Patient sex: M
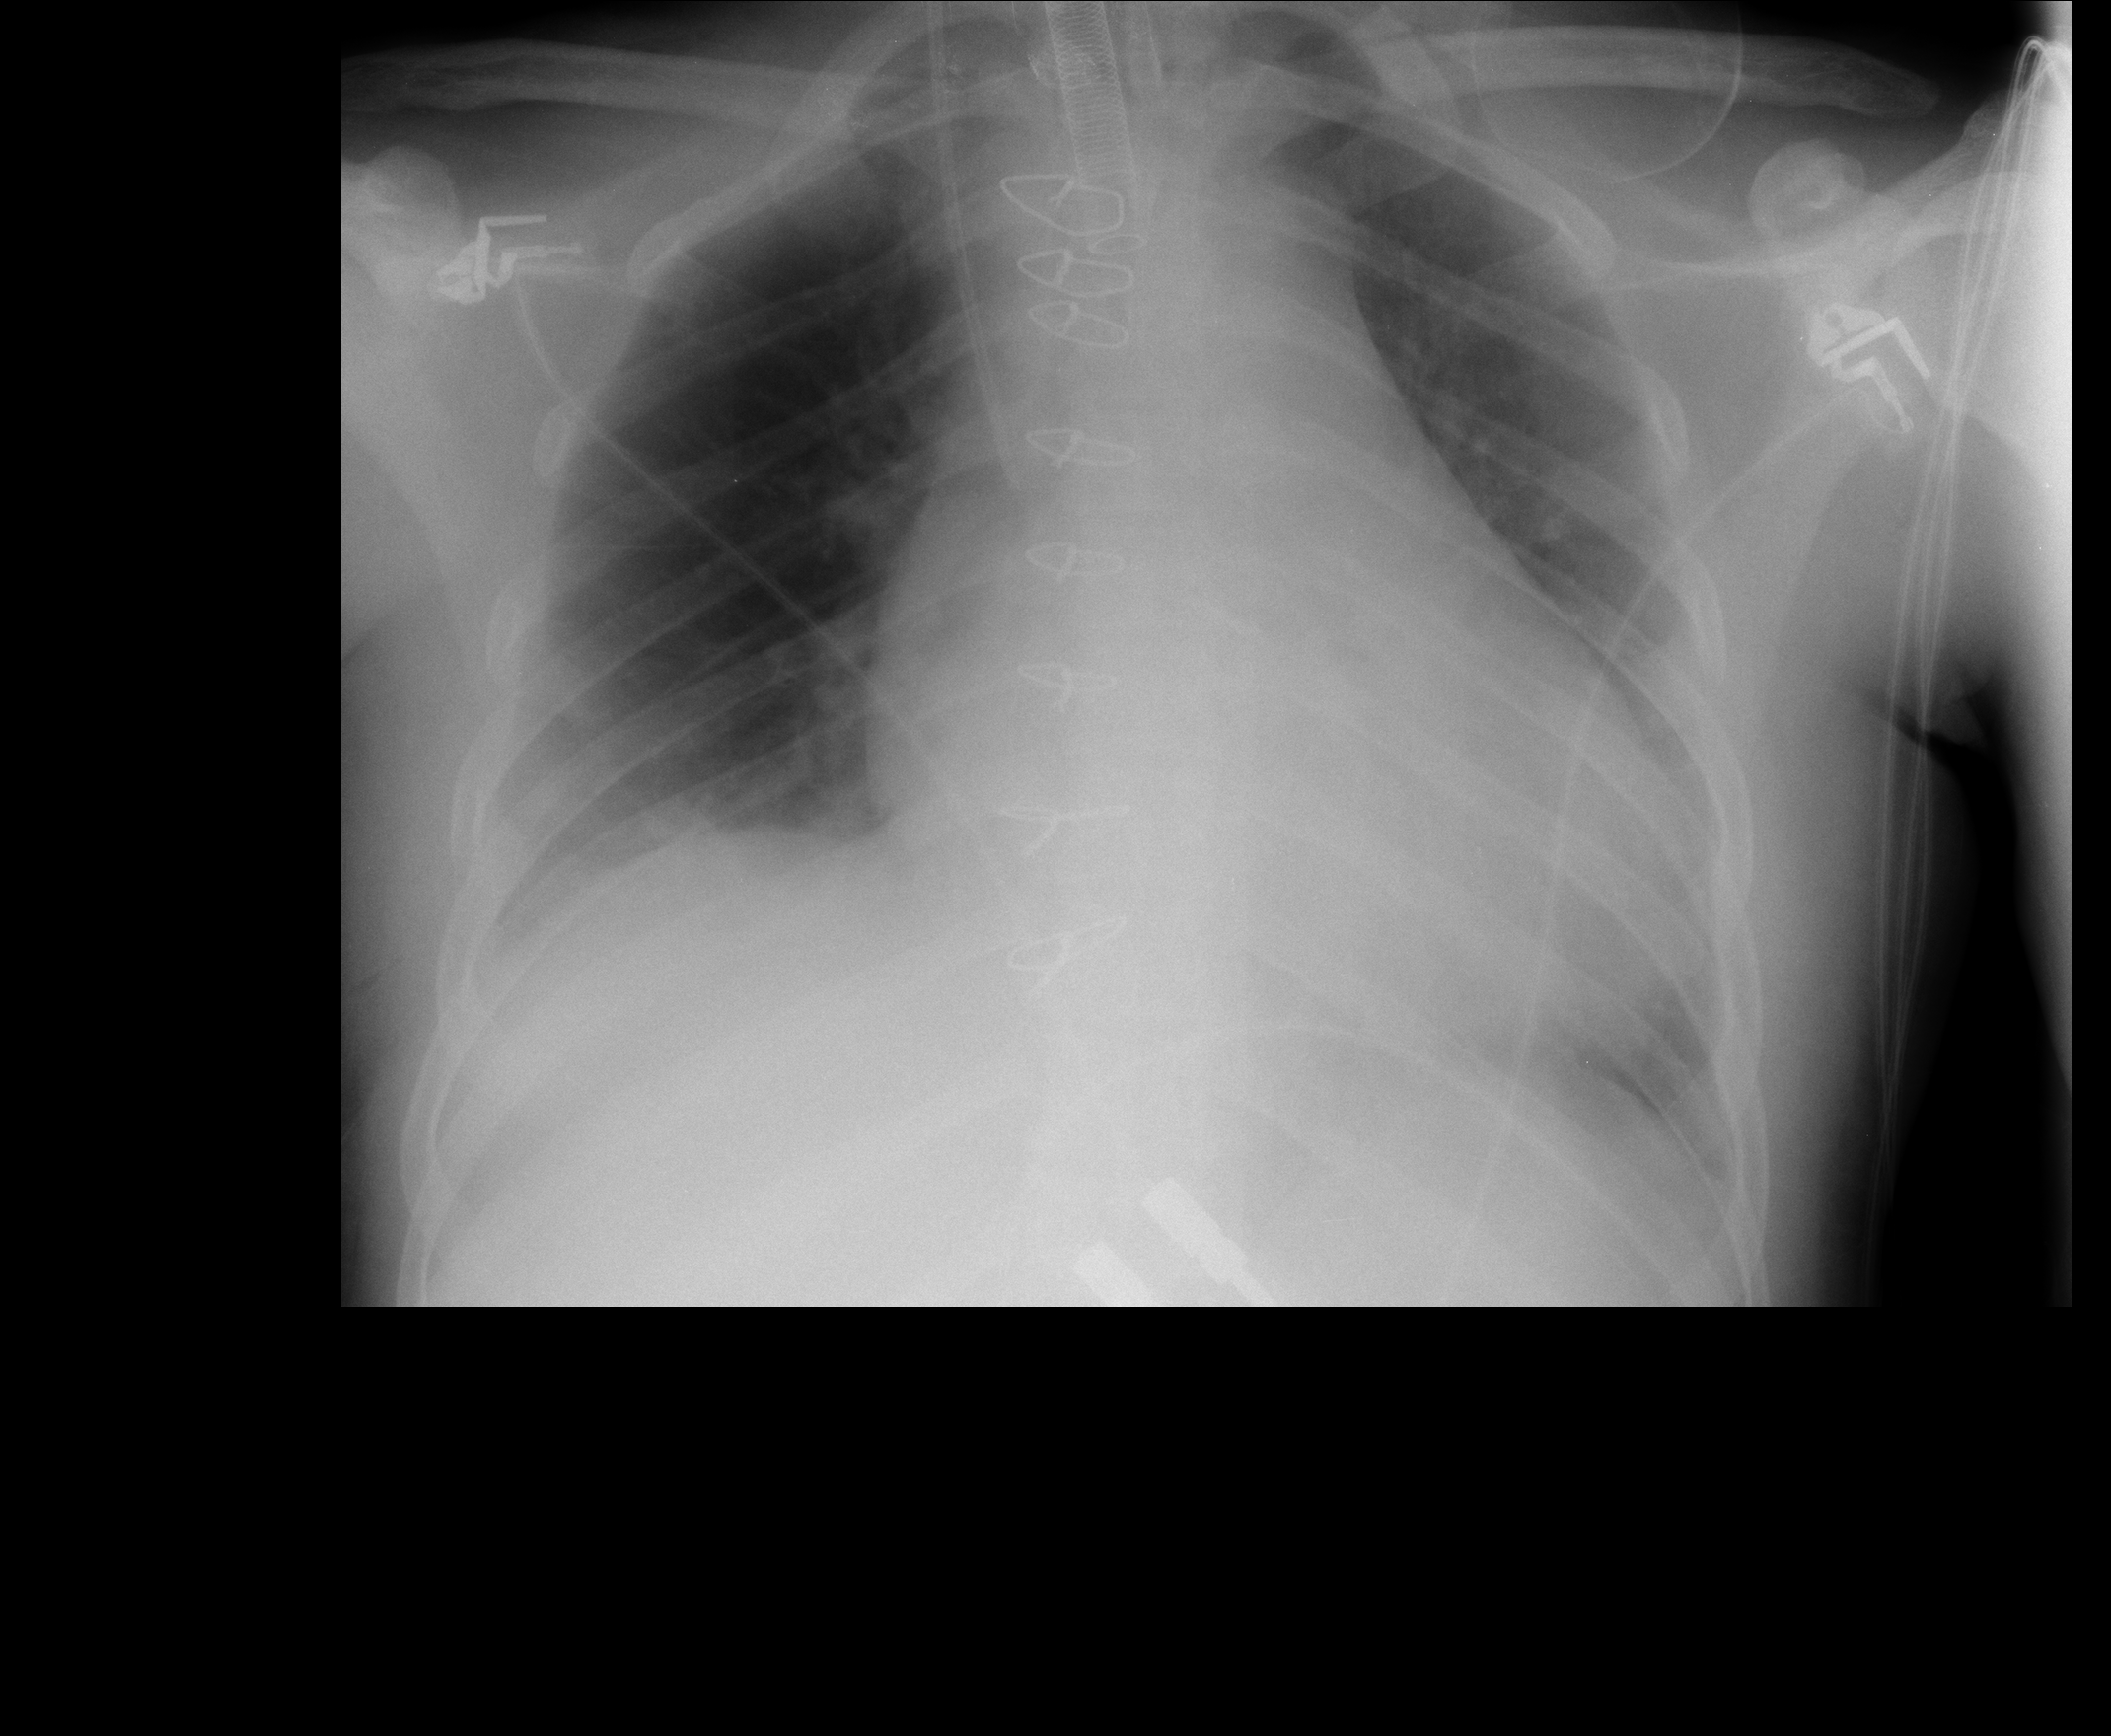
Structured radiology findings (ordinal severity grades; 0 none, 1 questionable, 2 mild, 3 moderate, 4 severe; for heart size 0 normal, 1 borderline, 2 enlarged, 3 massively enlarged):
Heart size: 2
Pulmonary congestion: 2
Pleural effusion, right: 0
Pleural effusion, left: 0
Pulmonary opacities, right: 0
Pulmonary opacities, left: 0
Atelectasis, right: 2
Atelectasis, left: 1